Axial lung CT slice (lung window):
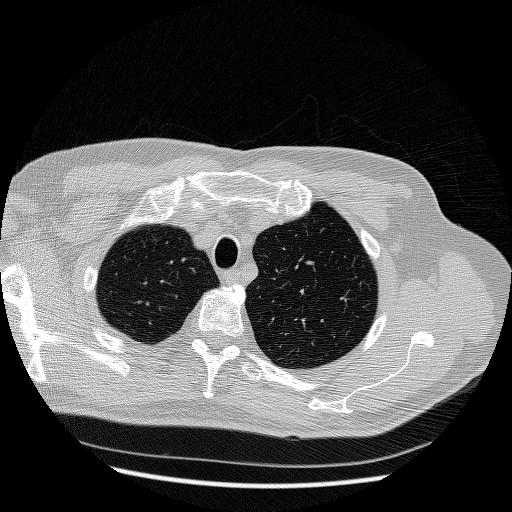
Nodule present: no